Question: I have this RGB matrix of a set of different pixels. (N pixels => n rows, RGB => 3 columns). I have to calculate the minimum RGB distance between any two pixels from this matrix. I tried the loop approach, but because the set is too big (let's say N=24000), it looks like it will take forever for the program to finish. Is there another approach? I read about 'pdist', but the RGB Euclidean distance cannot be used with it.
'''
k=1;
for i = 1:N
for j = 1:N
if (i~=j)
dist_vect(k)=RGB_dist(U(i,1),U(j,1),U(i,2),U(j,2),U(i,3),U(j,3))
k=k+1;
end
end
end
'''
Euclidean distance between two pixels:

So, pdist syntax would be like this: 'D=pdist2(U,U,@calc_distance());', where U is obtained like this:
'''
rgbImage = imread('peppers.png');
rgb_columns = reshape(rgbImage, [], 3)
[U, m, n] = unique(rgb_columns, 'rows','stable');
'''
But if 'pdist2' does the loops itself, how should I enter the parameters for my function?
'''
function[distance]=RGB_dist(R1, R2, G1, G2, B1, B2),
'''
where R1,G1,B1,R2,G2,B2 are the components of each pixel.
I made a new function like this:
'''
function[distance]=RGB_dist(x,y)
distance=sqrt(sum(((x-y)*[3;4;2]).^2,2));
end
'''
and I called it 'D=pdist(U,U,@RGB_dist);' and I got 'Error using pdist (line 132)
The 'DISTANCE' argument must be a
string or a function.'
Testing RGB_dist new function alone, with these input set
'''
x=[62,29,64;
63,31,62;
65,29,60;
63,29,62;
63,31,62;];
d=RGB_dist(x,x);
disp(d);
'''
outputs only values of 0.
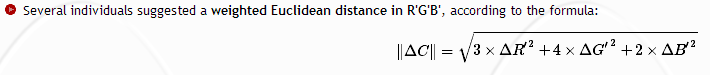
Answer: Contrary to what your post says, you use the Euclidean distance as part of 'pdist'. You have to it as a flag when you call 'pdist'.
The loop you have described above can simply be computed by:
'''
dist_vect = pdist(U, 'euclidean');
'''
This should compute the 'L2' norm between each unique pair of rows. Seeing that your matrix has a RGB pixel per row, and each column represents a single channel, 'pdist' should totally be fine for your application.
If you want to display this as a , where row 'i' and column 'j' corresponds to the distance between a pixel in row 'i' and row 'j' of your matrix 'U', you can use 'squareform'.
'''
dist_matrix = squareform(dist_vect);
'''
As an additional bonus, if you want to find which two pixels in your matrix share the smallest distance, you can simply do a 'find' search on the lower triangular half of 'dist_matrix'. The diagonals of 'dist_matrix' are going to be all as any vector whose distance to itself should be 0. In addition, this matrix is symmetric and so the upper triangular half should be equal to the lower triangular half. Therefore, we can set the diagonal and the upper triangular half to 'Inf', then search for the minimum for those elements that are remaining. In other words:
'''
indices_to_set = true(size(dist_matrix));
indices_to_set = triu(indices_to_set);
dist_matrix(indices_to_set) = Inf;
[v1,v2] = find(dist_matrix == min(dist_matrix(:)), 1);
'''
'v1' and 'v2' will thus contain the rows of 'U' where those RGB pixels contained the smallest Euclidean distance. Note that we specify the second parameter as '1' as we want to find just one match, as what your post has stated as a requirement. If you wish to find vectors who match the same distance, simply remove the second parameter '1'.
---
# Edit - June 25th, 2014
Seeing as how you want to each component of the Euclidean distance, you can define your own custom function to calculate distances between two RGB pixels. As such, instead of specifying 'euclidean', you can specify function which can calculate the distances between two vectors within your matrix by calling 'pdist' like so:
'''
pdist(x, @(XI,XJ) ...);
'''
'@(XI,XJ)...' is an anonymous function that takes in a vector 'XI' and a matrix 'XJ'. For 'pdist' you need to make sure that the custom distance function takes in 'XI' as a '1 x N' vector which is a single of pixels. 'XJ' is then a 'M x N' matrix that contains multiple rows of pixels. As such, this function needs to return a 'M x 1' vector of distances. Therefore, we can achieve your weighted Euclidean distance as so:
'''
weights = [3;4;2];
weuc = @(XI, XJ, W) sqrt(bsxfun(@minus, XI, XJ).^2 * W);
dist_matrix = pdist(double(U), @(XI, XJ) weuc(XI, XJ, weights));
'''
'bsxfun' can handle that nicely as it will replicate 'XI' for as many rows as we need to, and it should compute this single vector with every single element in 'XJ' by subtracting. We thus square each of the differences, weight by 'weights', then take the square root and sum. Note that I didn't use 'sum(X,2)', but I used vector algebra to compute the sum. If you recall, we are simply computing the between the square distance of each component with a weight. In other words, 'x^{T}y' where 'x' is the square distance of each component and 'y' are the weights for each component. You could do 'sum(X,2)' if you like, but I find this to be more elegant and easy to read... plus it's less code!
Now that I know how you're obtaining 'U', the type is 'uint8' so you need to cast the image to 'double' before we do anything. This should achieve your weighted Euclidean distance as we talked about.
As a check, let's put in your matrix in your example, then run it through 'pdist' then 'squareform'
'''
x=[62,29,64;
63,31,62;
65,29,60;
63,29,62;
63,31,62];
weights = [3;4;2];
weuc = @(XI, XJ, W) sqrt(bsxfun(@minus,XI,XJ).^2 * W);
%// Make sure you CAST TO DOUBLE, as your image is uint8
%// We don't have to do it here as x is already a double, but
%// I would like to remind you to do so!
dist_vector = pdist(double(x), @(XI, XJ) weuc(XI, XJ, weights));
dist_matrix = squareform(dist_vector)
dist_matrix =
0 5.1962 7.6811 3.3166 5.1962
5.1962 0 6.0000 4.0000 0
7.6811 6.0000 0 4.4721 6.0000
3.3166 4.0000 4.4721 0 4.0000
5.1962 0 6.0000 4.0000 0
'''
As you can see, the distance between pixels 1 and 2 is '5.1962'. To check, 'sqrt(3*(63-62)^2 + 4*(31-29)^2 + 2*(64-62)^2) = sqrt(3 + 16 + 8) = sqrt(27) = 5.1962'. You can do similar checks among elements within this matrix. We can tell that the distance between pixels 5 and 2 is as you have made these rows of pixels the same. Also, the distance between each of themselves is also 0 (along the diagonal). Cool!